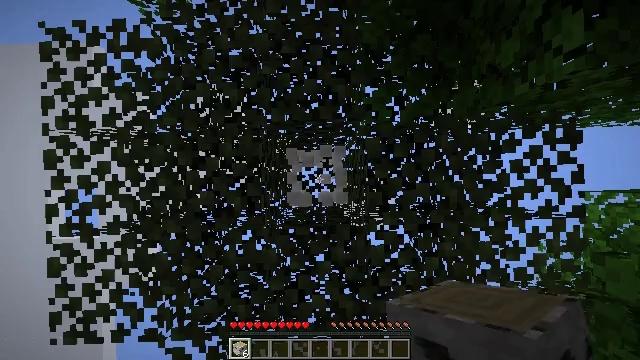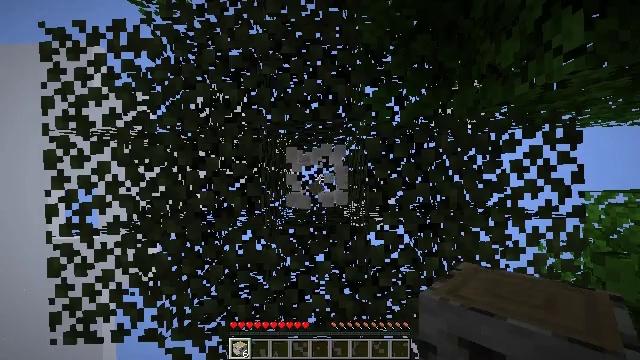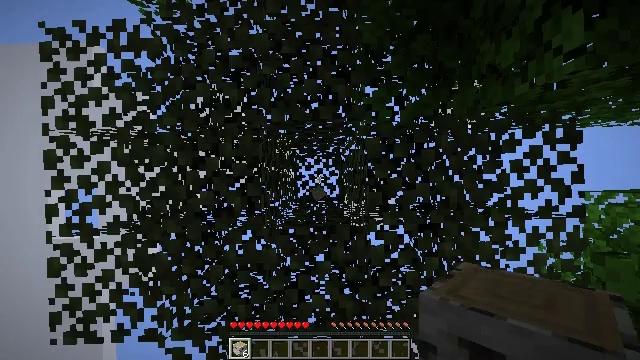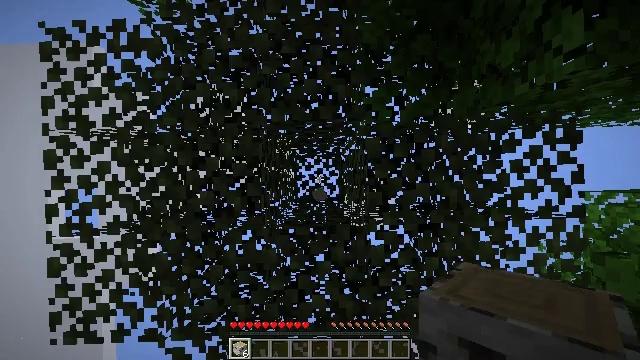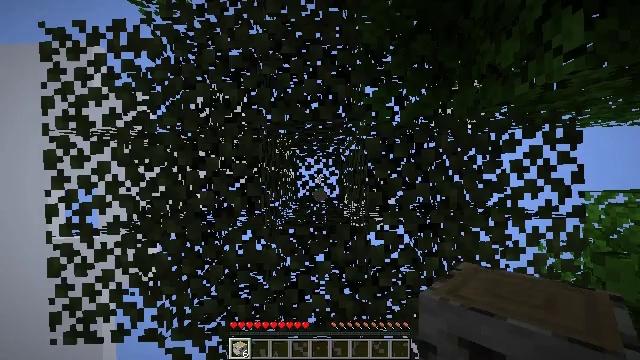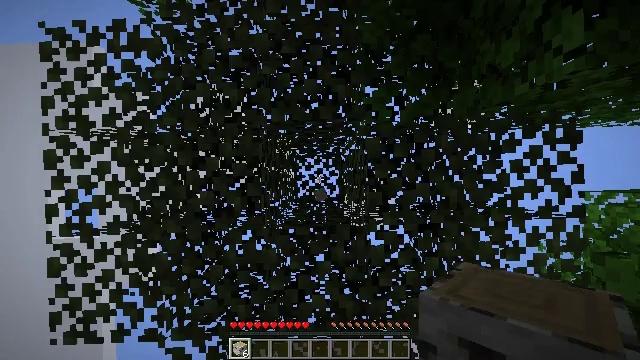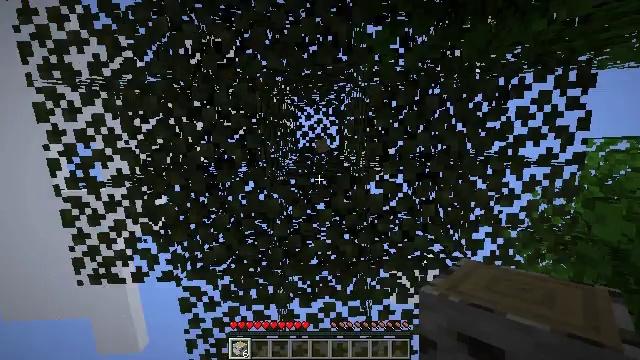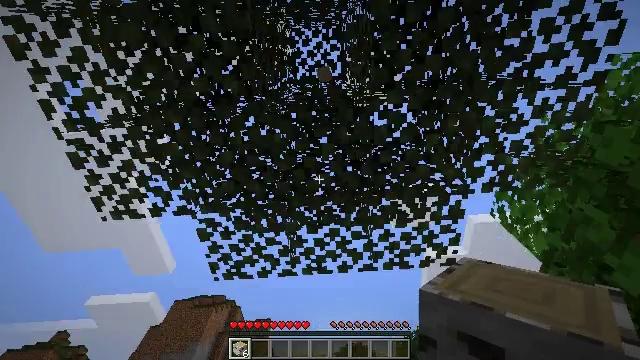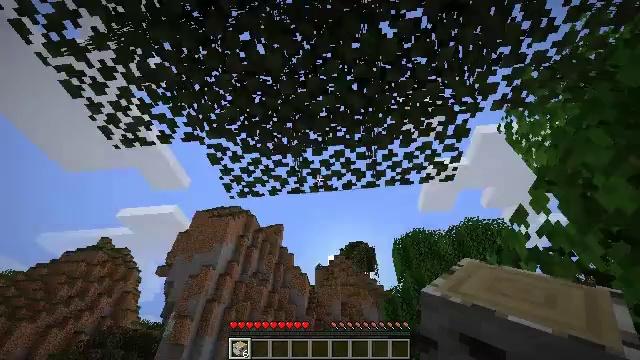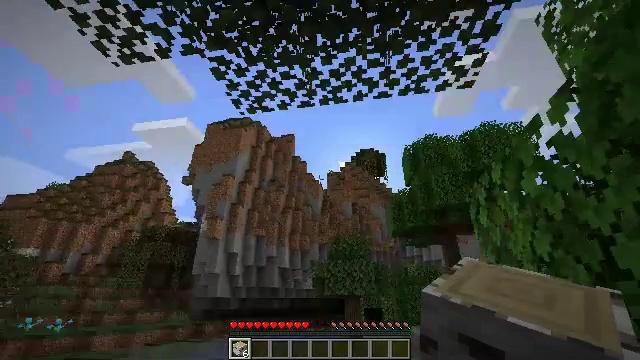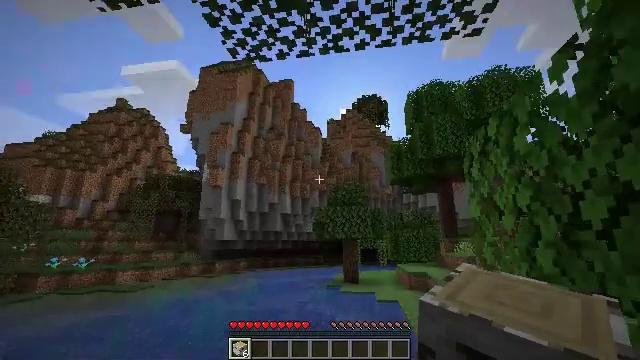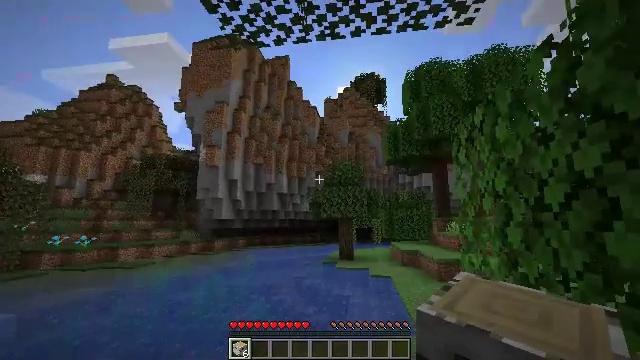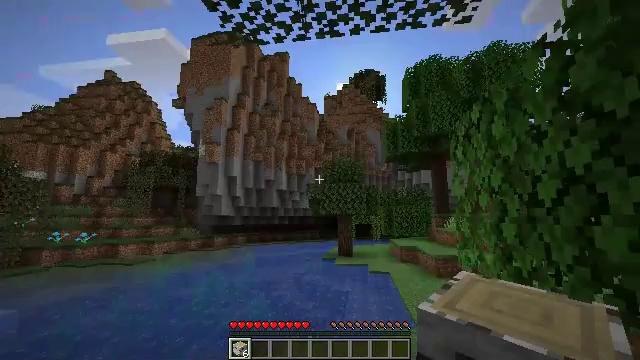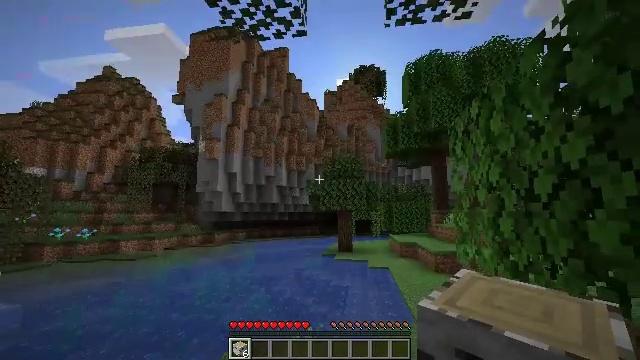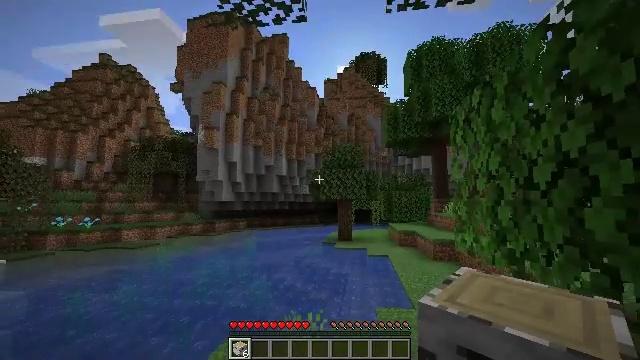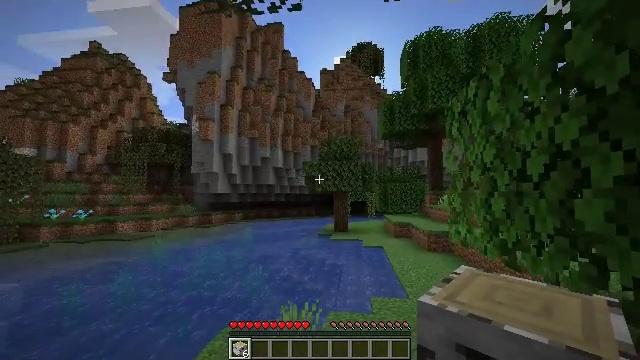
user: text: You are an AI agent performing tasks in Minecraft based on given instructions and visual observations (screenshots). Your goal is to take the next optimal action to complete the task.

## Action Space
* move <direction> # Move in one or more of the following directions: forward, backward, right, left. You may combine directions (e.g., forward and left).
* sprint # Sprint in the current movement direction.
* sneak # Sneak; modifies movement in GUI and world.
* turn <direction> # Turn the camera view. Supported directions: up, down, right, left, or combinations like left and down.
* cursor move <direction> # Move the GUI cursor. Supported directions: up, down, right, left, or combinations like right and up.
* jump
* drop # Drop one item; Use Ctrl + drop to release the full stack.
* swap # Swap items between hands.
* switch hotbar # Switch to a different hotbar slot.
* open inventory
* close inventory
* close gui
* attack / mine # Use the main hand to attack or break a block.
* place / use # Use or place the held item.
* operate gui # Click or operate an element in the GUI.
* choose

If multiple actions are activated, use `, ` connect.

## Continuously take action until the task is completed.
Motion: motion action
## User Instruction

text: Obtain birch planks from birch logs.
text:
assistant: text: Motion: attack / mine
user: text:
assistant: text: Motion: attack / mine
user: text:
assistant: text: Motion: attack / mine
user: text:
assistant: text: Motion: no_op
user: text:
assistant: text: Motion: no_op
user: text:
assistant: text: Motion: turn down
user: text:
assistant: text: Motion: turn left and down
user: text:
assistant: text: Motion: move back, turn left and down
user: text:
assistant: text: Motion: move back, turn left and down
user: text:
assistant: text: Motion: move back, turn down
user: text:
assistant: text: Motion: turn down
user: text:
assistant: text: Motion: no_op
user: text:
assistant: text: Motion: no_op
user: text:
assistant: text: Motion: turn down
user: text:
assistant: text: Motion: turn down
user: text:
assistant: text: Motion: turn down
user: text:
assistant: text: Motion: turn down
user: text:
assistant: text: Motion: turn right and down
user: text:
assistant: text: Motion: move forward, turn right and down
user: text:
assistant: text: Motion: move forward
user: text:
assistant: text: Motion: move forward, sprint
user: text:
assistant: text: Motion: move forward, sprint
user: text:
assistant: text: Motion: move forward, sprint
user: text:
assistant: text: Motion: move forward, sprint
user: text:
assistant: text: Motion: move forward, sprint, turn up
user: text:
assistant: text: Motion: move forward, sprint, turn up
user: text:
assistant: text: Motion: move forward, sprint, turn up
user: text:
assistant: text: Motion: move forward, sprint, turn up
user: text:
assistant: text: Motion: move forward, sprint, turn right and up
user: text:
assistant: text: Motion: move forward, sprint, turn up